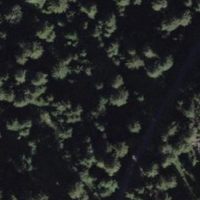
EUNIS habitat code: 43
Species observed at this site:
Neottia nidus-avis